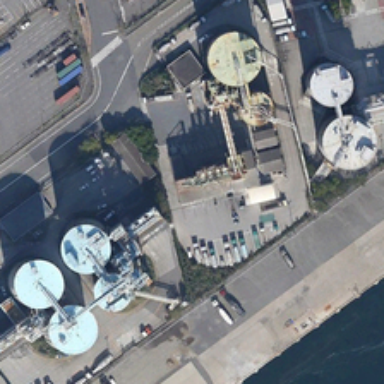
Some of the tanks are on the side of the road .